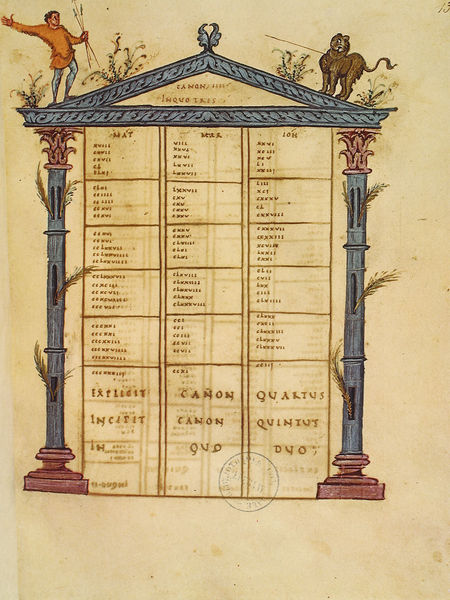
Titel: Ebo-Evangeliar
Standort: Herstellungsort: Reims (EU - F)
Institution: Épernay, Bibliothèque Municipale
Schlagwörter: blau, blätter, mann, grün, blumen, braun, orange, säule, säulen, dach, haus, tier, pflanzen, korn, weizen, grafik, spalten, tor, rechtecke, katze, religion, text, stempel, fries, antikisierend, planzen, tempel, löwe, speer, zeilen, korinthisch, pfeile, dokument, pfalnzen, tympanon, latein, schirft, tiger, katholisch, jahreszeiten, mansch, aufstellung, sprache